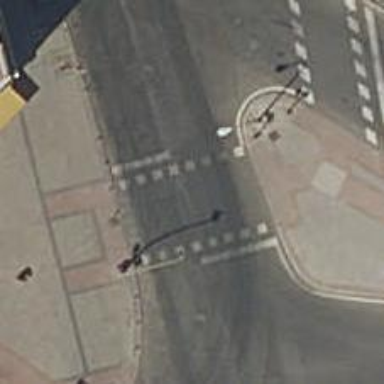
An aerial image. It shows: Road with traffic signals at the crossing.